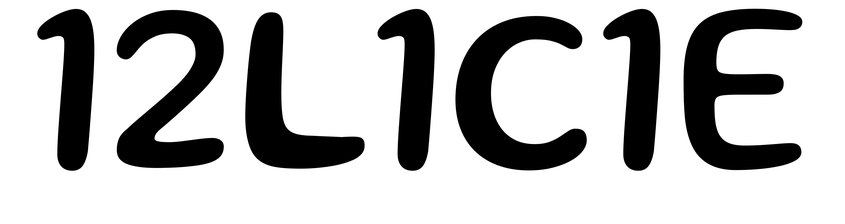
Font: Gluten_Regular